Field crop: tomato
Growth stage: 2
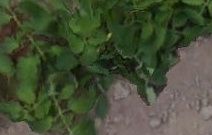
Species: tomato